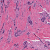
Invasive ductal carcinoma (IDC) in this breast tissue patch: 1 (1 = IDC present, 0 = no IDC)